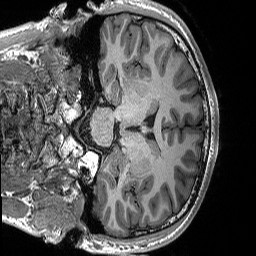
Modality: T1w
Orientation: coronal
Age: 19
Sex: male